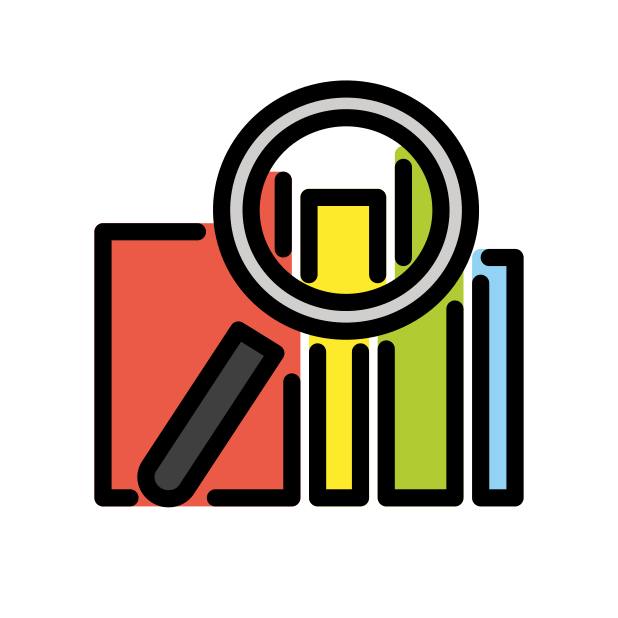
openfoodfact